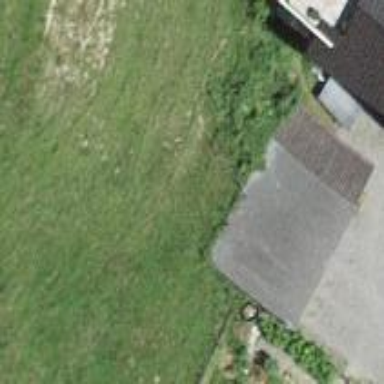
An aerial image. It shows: Garage.